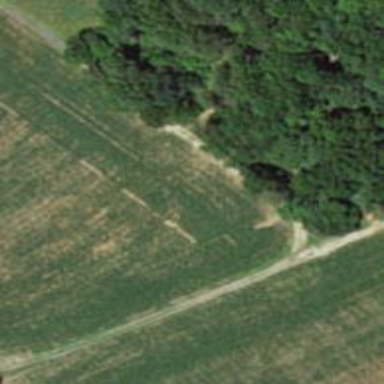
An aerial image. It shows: Track known as Farm Road.